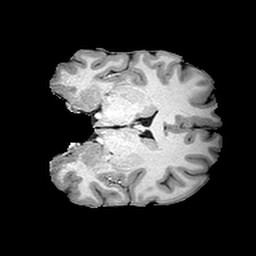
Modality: T1w
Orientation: coronal
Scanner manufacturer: siemens
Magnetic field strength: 3 T
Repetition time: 2 s
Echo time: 0.0024 s